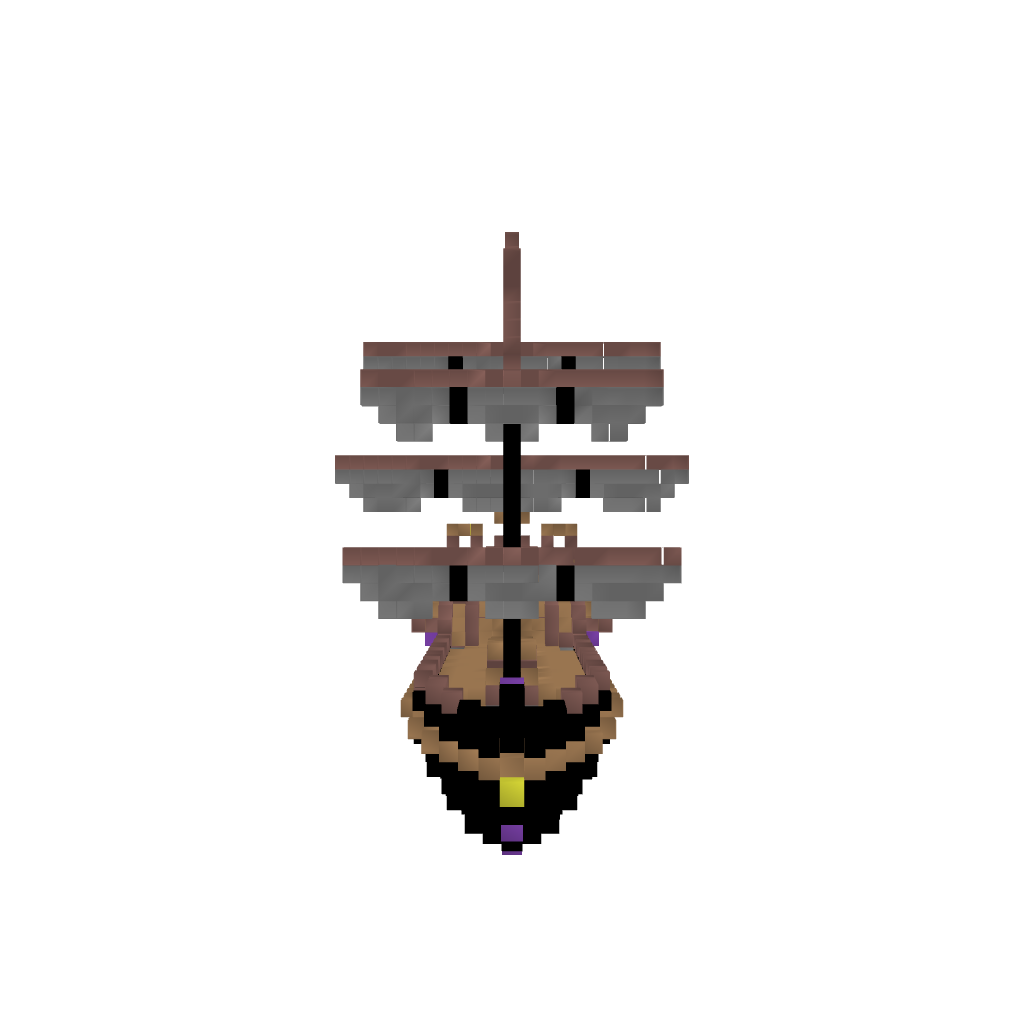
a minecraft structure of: AxiumSA high quality